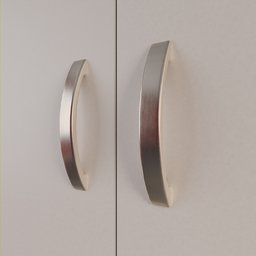
Label: mechanical